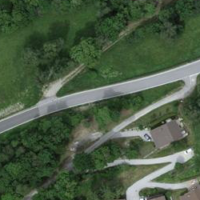
EUNIS habitat code: 43
Species observed at this site:
Euphorbia cyparissias
Cyclamen purpurascens
Campanula rapunculoides